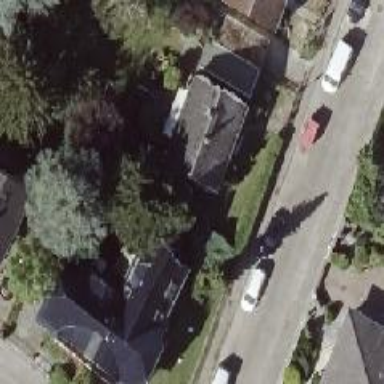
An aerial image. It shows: Half-hipped roof house.